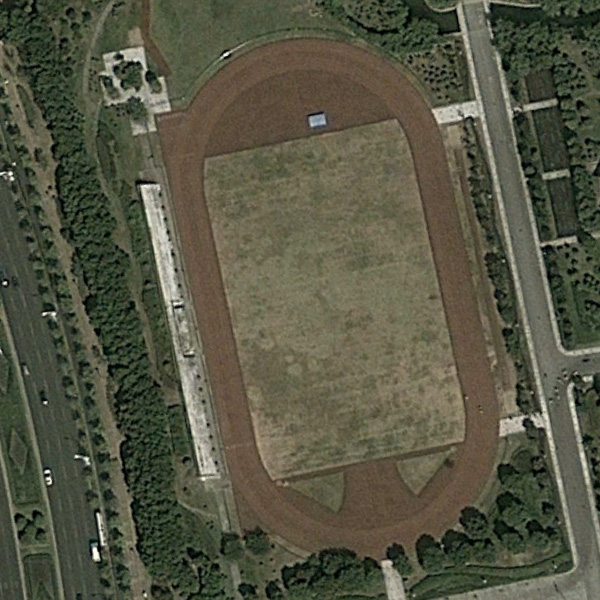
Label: Playground